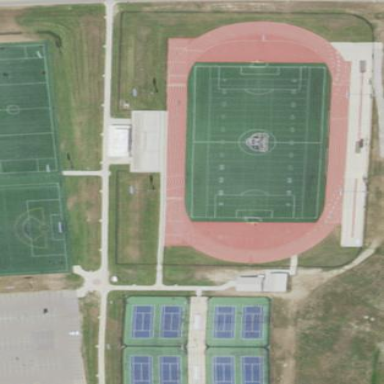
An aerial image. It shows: Artificial turf soccer pitch for leisure sport activities.